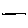
Label: line